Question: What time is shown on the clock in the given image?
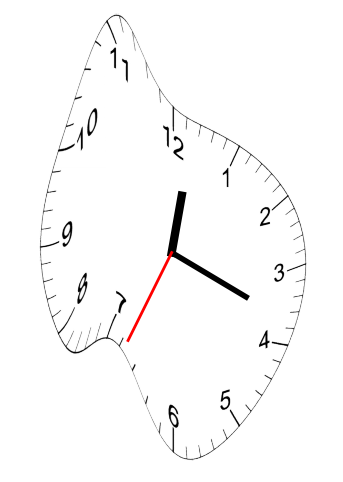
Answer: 12:18:34